Question: I want to get some specific values from a Matlab Figure. The number of values can be 3, 5, 10, 50 or any N integer. Like in sample pictures,

I want to get values of A, B, C. in form of e.g A=(430,0.56).
A,B,C are not the part of Plot. I just wrote them in Photoshop help clarify the question.
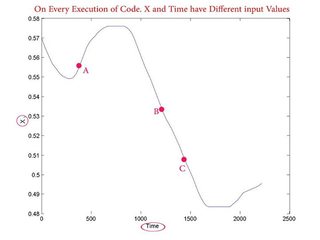
Answer: '''
hc=get(gca,'children');
data=get(hc,{'xdata','ydata'});
t=data{1};
y=data{2};
tA=250;tB=1000; %tA is starting Point and tB is the last point of data as ur figure
yinterval=y(t>=tA & t<=tB);
display(yinterval);
'''
Code is according to Time and Y figure.